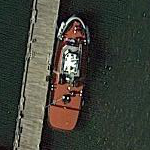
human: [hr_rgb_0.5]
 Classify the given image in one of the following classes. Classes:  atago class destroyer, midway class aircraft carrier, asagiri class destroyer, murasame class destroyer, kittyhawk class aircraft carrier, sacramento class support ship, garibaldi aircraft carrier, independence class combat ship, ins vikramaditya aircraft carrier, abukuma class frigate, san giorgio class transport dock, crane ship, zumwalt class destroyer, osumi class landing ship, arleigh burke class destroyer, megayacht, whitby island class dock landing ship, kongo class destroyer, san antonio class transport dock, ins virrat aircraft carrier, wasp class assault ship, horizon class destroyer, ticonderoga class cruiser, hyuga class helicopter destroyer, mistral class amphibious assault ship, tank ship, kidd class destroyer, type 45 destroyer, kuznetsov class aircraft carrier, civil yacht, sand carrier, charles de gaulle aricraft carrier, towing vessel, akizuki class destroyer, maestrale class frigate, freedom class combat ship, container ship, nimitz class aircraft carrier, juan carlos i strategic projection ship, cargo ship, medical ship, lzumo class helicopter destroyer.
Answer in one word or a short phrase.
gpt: Towing vessel